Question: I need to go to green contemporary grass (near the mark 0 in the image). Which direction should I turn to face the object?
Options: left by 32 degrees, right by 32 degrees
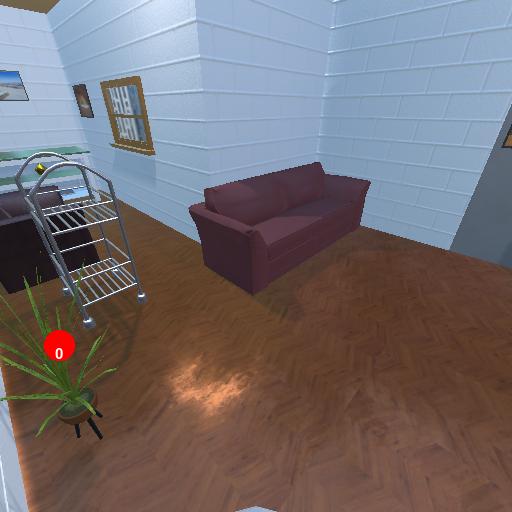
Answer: left by 32 degrees